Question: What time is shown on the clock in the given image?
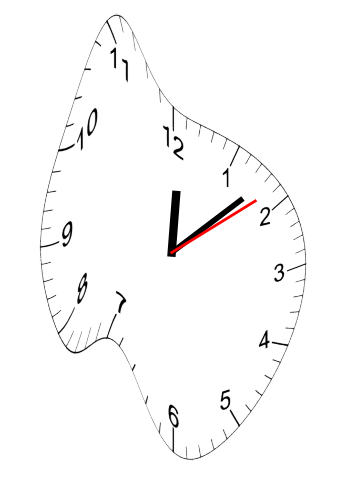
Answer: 12:08:09